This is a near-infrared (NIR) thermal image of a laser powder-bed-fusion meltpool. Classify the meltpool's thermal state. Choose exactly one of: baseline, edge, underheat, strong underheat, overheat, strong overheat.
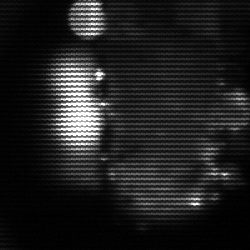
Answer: strong underheat